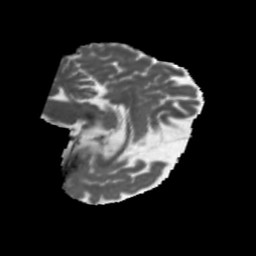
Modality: MD
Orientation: sagittal
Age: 56
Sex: female
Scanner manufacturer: siemens
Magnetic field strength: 3 T
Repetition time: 5.47 s
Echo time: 0.0854 s